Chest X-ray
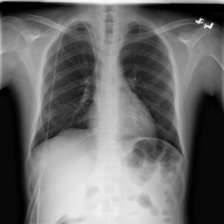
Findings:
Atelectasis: negative
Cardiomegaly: negative
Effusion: negative
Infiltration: negative
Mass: negative
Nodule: negative
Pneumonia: negative
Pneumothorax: negative
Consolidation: negative
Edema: negative
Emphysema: negative
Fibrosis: negative
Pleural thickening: negative
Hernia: negative